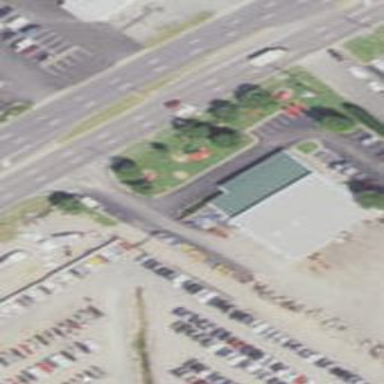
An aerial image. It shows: Agrarian shop located within building.